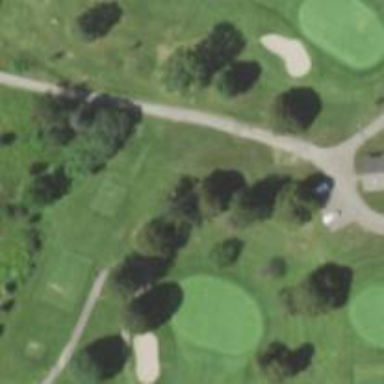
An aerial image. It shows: Golf tee.